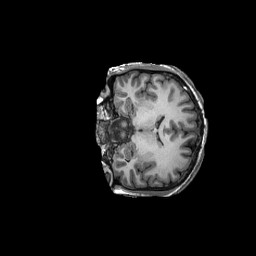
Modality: T1w
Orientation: coronal
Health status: ill
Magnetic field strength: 3 T